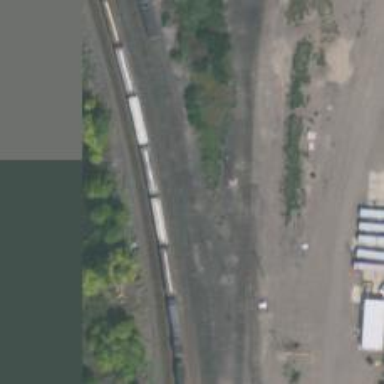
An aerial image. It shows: Railway yard in service.